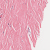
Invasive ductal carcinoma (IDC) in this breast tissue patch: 0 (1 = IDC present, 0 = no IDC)